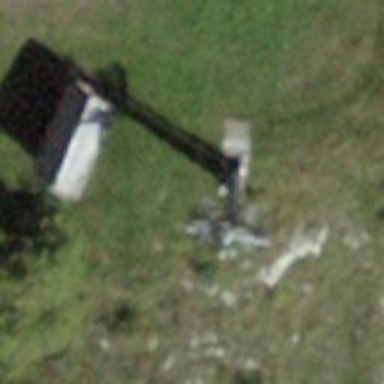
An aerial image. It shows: Pylon for aerialway.